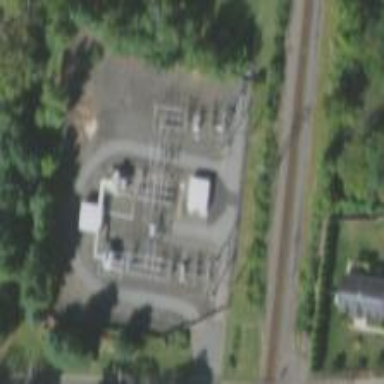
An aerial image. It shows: Power substation.